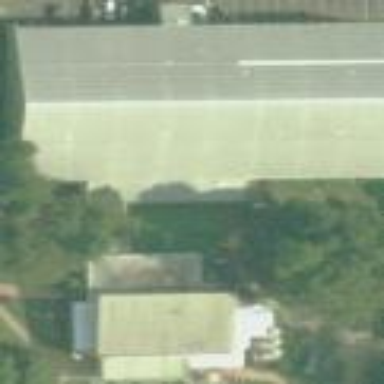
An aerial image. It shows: Commercial building.